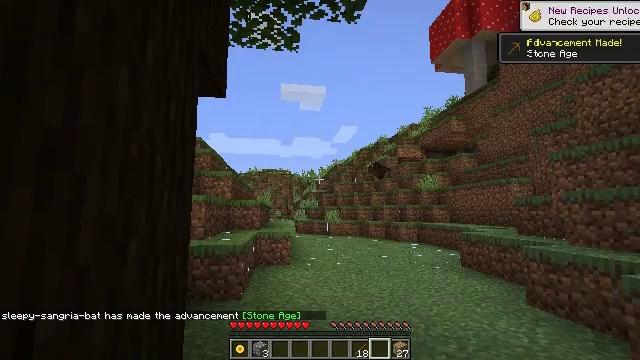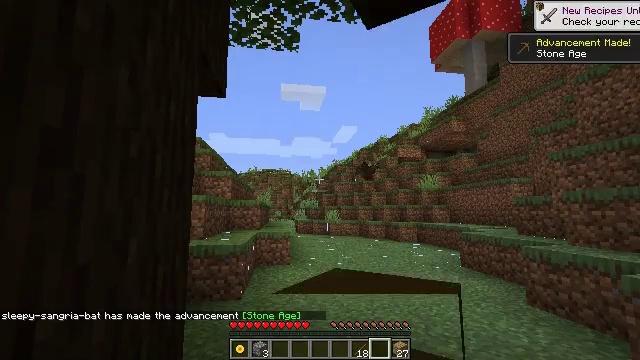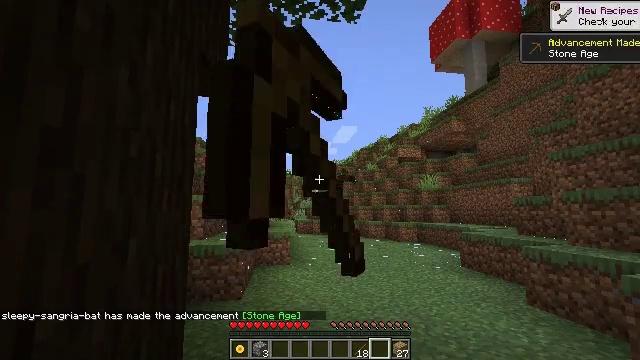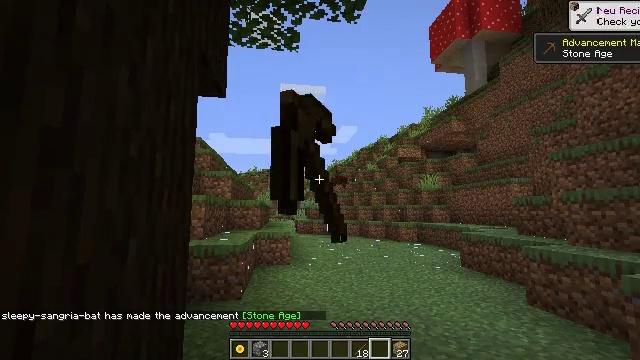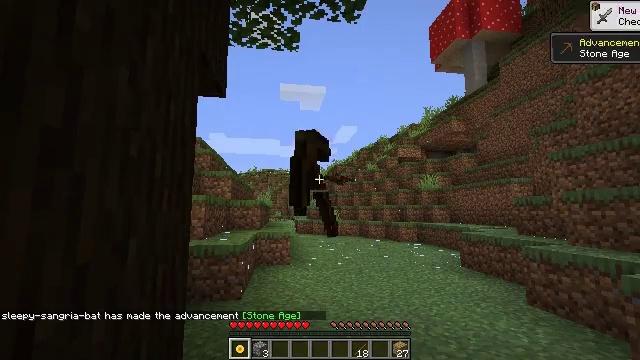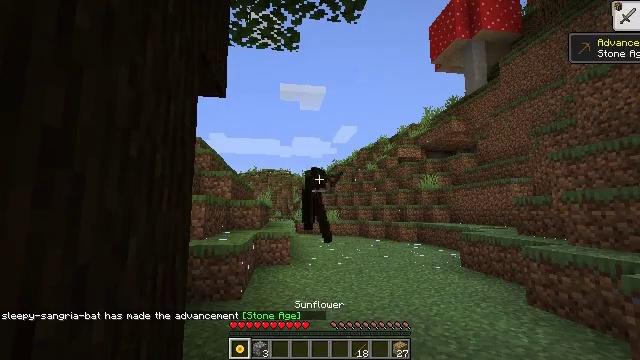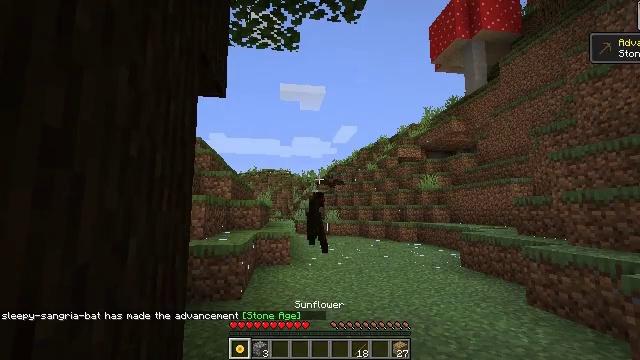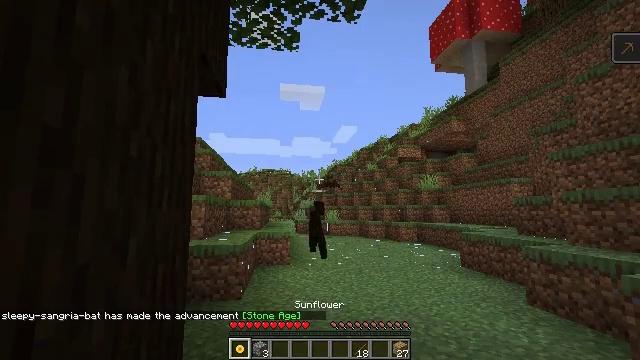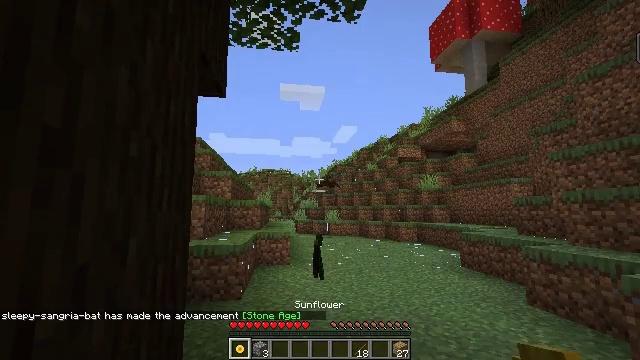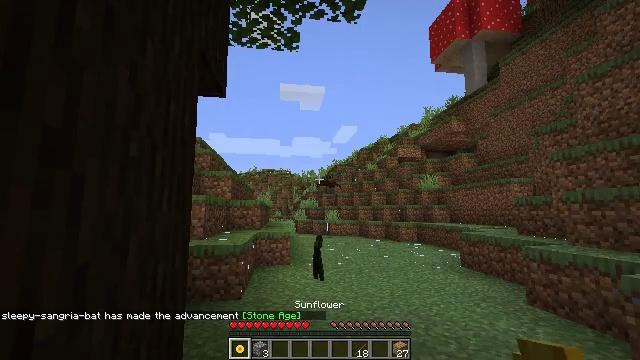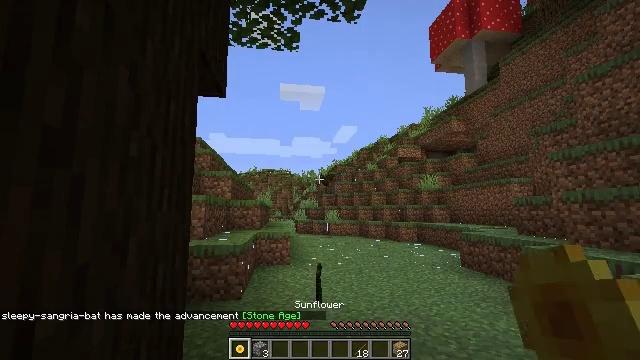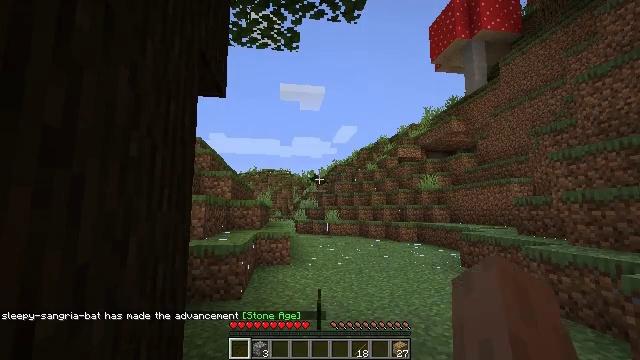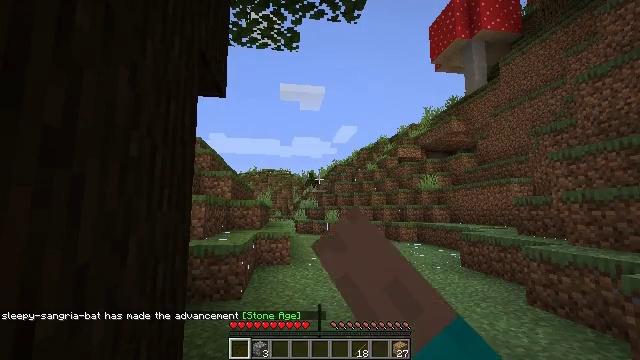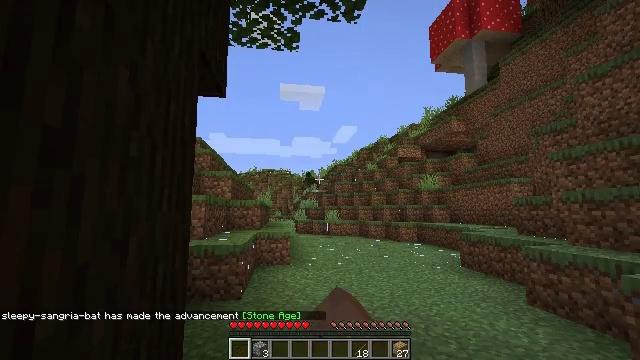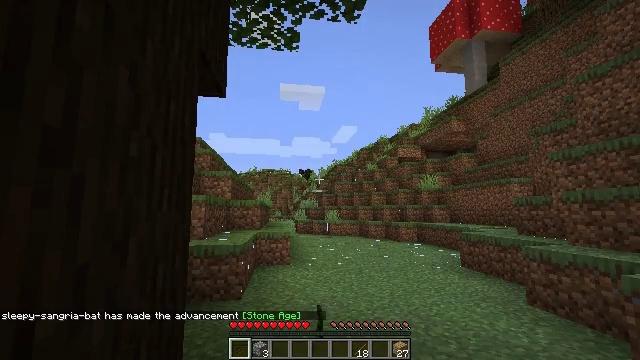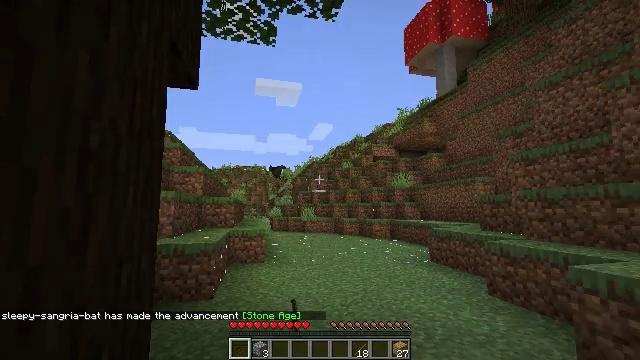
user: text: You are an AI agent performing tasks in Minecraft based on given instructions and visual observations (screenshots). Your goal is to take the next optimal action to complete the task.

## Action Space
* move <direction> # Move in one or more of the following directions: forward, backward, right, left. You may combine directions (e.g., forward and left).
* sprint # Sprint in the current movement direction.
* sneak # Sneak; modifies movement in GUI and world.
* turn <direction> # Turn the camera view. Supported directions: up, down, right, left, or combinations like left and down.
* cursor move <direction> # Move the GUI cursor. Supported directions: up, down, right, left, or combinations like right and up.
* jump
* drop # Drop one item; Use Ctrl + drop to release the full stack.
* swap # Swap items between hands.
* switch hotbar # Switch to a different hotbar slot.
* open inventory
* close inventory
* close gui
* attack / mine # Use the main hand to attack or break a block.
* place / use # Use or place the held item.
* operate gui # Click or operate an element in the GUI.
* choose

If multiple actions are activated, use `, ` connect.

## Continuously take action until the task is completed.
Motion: motion action
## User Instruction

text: Drop a sunflower.
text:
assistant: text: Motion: no_op
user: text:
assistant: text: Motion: no_op
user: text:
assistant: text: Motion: no_op
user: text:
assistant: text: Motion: switch to hotbar 1
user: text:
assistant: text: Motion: switch to hotbar 1
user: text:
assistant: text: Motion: switch to hotbar 1
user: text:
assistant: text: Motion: no_op
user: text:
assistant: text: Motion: no_op
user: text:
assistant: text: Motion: no_op
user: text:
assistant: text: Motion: no_op
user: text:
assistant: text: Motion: drop
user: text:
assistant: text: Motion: drop
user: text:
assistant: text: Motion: no_op
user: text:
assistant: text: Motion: no_op
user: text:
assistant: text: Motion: turn right
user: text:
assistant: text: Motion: no_op